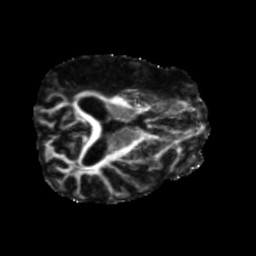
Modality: FA
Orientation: axial
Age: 56
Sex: male
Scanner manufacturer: siemens
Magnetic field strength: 3 T
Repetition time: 5.25 s
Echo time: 0.08 s